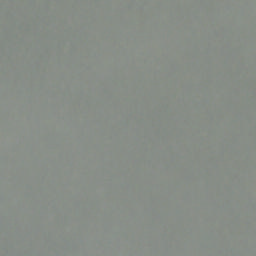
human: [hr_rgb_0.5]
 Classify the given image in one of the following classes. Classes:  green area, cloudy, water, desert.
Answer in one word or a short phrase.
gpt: cloudy